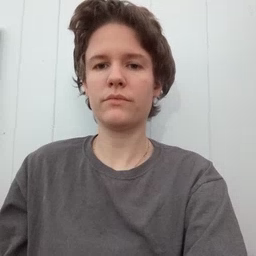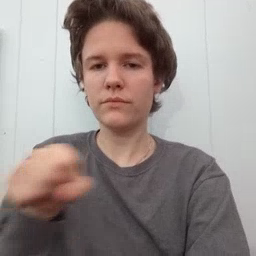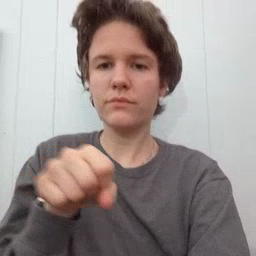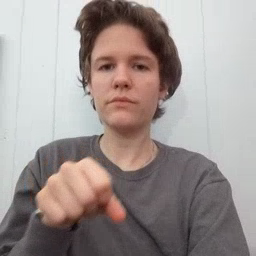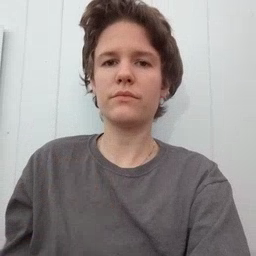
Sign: shoe